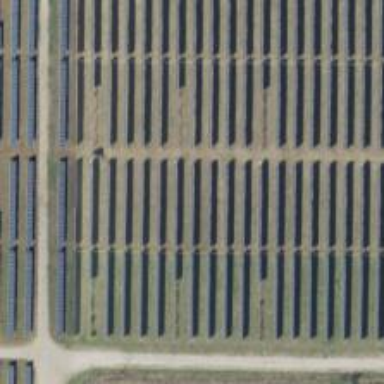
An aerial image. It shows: Solar power generator with photovoltaic panels.